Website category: university
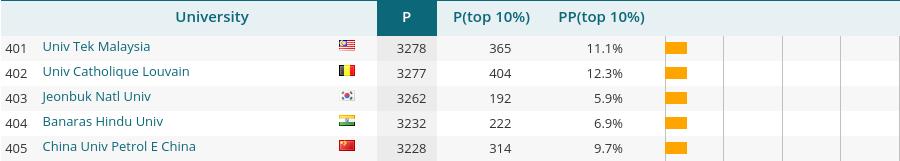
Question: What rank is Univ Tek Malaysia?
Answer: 401

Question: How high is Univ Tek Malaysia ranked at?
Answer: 401

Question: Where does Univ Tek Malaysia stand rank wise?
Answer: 401

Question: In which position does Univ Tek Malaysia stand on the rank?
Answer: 401

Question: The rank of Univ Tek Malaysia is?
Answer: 401

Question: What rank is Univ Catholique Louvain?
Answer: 402

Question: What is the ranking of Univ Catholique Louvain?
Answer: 402

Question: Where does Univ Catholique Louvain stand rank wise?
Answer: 402

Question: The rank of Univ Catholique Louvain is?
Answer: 402

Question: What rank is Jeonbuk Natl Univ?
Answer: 403

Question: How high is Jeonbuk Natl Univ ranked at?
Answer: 403

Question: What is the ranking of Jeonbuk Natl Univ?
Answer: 403

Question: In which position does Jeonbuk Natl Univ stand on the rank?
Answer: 403

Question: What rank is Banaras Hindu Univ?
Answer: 404

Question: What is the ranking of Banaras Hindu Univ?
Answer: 404

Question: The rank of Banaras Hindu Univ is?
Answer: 404

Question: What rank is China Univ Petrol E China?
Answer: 405

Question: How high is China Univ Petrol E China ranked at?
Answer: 405

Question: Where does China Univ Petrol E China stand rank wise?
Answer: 405

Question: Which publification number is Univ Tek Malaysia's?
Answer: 3278

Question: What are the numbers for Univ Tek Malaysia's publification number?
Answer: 3278

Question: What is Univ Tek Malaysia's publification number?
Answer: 3278

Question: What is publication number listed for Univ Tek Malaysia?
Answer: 3278

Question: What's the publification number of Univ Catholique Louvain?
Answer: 3277

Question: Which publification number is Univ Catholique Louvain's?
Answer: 3277

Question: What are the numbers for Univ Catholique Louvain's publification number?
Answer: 3277

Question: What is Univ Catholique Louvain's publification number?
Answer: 3277

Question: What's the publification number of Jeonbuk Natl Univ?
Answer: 3262

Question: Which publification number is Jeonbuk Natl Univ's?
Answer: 3262

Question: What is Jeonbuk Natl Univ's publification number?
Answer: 3262

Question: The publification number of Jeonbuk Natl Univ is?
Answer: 3262

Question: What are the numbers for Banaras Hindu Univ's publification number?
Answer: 3232

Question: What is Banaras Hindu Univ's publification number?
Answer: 3232

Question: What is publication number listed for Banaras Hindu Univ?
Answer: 3232

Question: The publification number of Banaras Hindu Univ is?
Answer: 3232

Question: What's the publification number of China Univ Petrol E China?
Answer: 3228

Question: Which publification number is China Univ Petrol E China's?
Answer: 3228

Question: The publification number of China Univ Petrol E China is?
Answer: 3228

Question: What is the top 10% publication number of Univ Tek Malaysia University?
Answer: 365

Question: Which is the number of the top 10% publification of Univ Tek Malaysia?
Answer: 365

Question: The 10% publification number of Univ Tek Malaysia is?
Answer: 365

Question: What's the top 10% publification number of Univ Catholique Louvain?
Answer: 404

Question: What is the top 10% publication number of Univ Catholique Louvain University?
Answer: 404

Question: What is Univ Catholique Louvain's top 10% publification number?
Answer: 404

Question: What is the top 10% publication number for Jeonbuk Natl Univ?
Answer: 192

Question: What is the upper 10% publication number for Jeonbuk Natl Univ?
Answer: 192

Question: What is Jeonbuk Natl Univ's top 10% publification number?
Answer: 192

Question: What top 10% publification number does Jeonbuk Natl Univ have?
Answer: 192

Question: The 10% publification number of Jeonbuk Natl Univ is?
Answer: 192

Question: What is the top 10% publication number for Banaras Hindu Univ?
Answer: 222

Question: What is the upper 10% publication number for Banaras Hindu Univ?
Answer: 222

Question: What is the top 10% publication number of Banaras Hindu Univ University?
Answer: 222

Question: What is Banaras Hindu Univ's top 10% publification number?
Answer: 222

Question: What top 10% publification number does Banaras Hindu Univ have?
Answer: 222

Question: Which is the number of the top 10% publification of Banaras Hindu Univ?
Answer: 222

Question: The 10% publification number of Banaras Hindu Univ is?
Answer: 222

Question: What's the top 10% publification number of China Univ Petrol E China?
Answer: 314

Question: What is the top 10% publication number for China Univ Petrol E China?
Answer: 314

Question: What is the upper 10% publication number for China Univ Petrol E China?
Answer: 314

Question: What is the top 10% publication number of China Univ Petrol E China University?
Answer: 314

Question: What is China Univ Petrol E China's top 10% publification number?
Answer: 314

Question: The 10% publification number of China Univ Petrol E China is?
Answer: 314

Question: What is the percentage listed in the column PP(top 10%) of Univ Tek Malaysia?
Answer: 11.1%

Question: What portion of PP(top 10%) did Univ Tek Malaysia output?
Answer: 11.1%